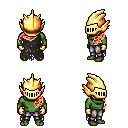
a pixel art fantasy rpg character, male body template, orc, green skin, black tattered cape, metal pants, red left-swept hairstyle, gold helm, gold gloves, four views (front, back, left, right), 2x2 character sprite sheet, small pixel art, hard edges, no anti-aliasing